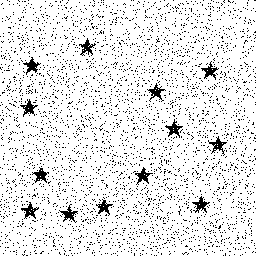
Squares: 0
Triangles: 0
Stars: 13
Total shapes: 13